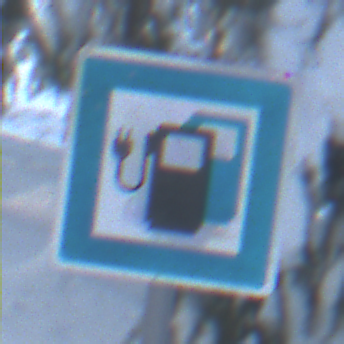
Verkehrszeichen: LadestationFuerElektrofahrzeuge
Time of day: MorningAfternoon
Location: Outdoor (Nature)
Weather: Clear
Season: Winter
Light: Natural